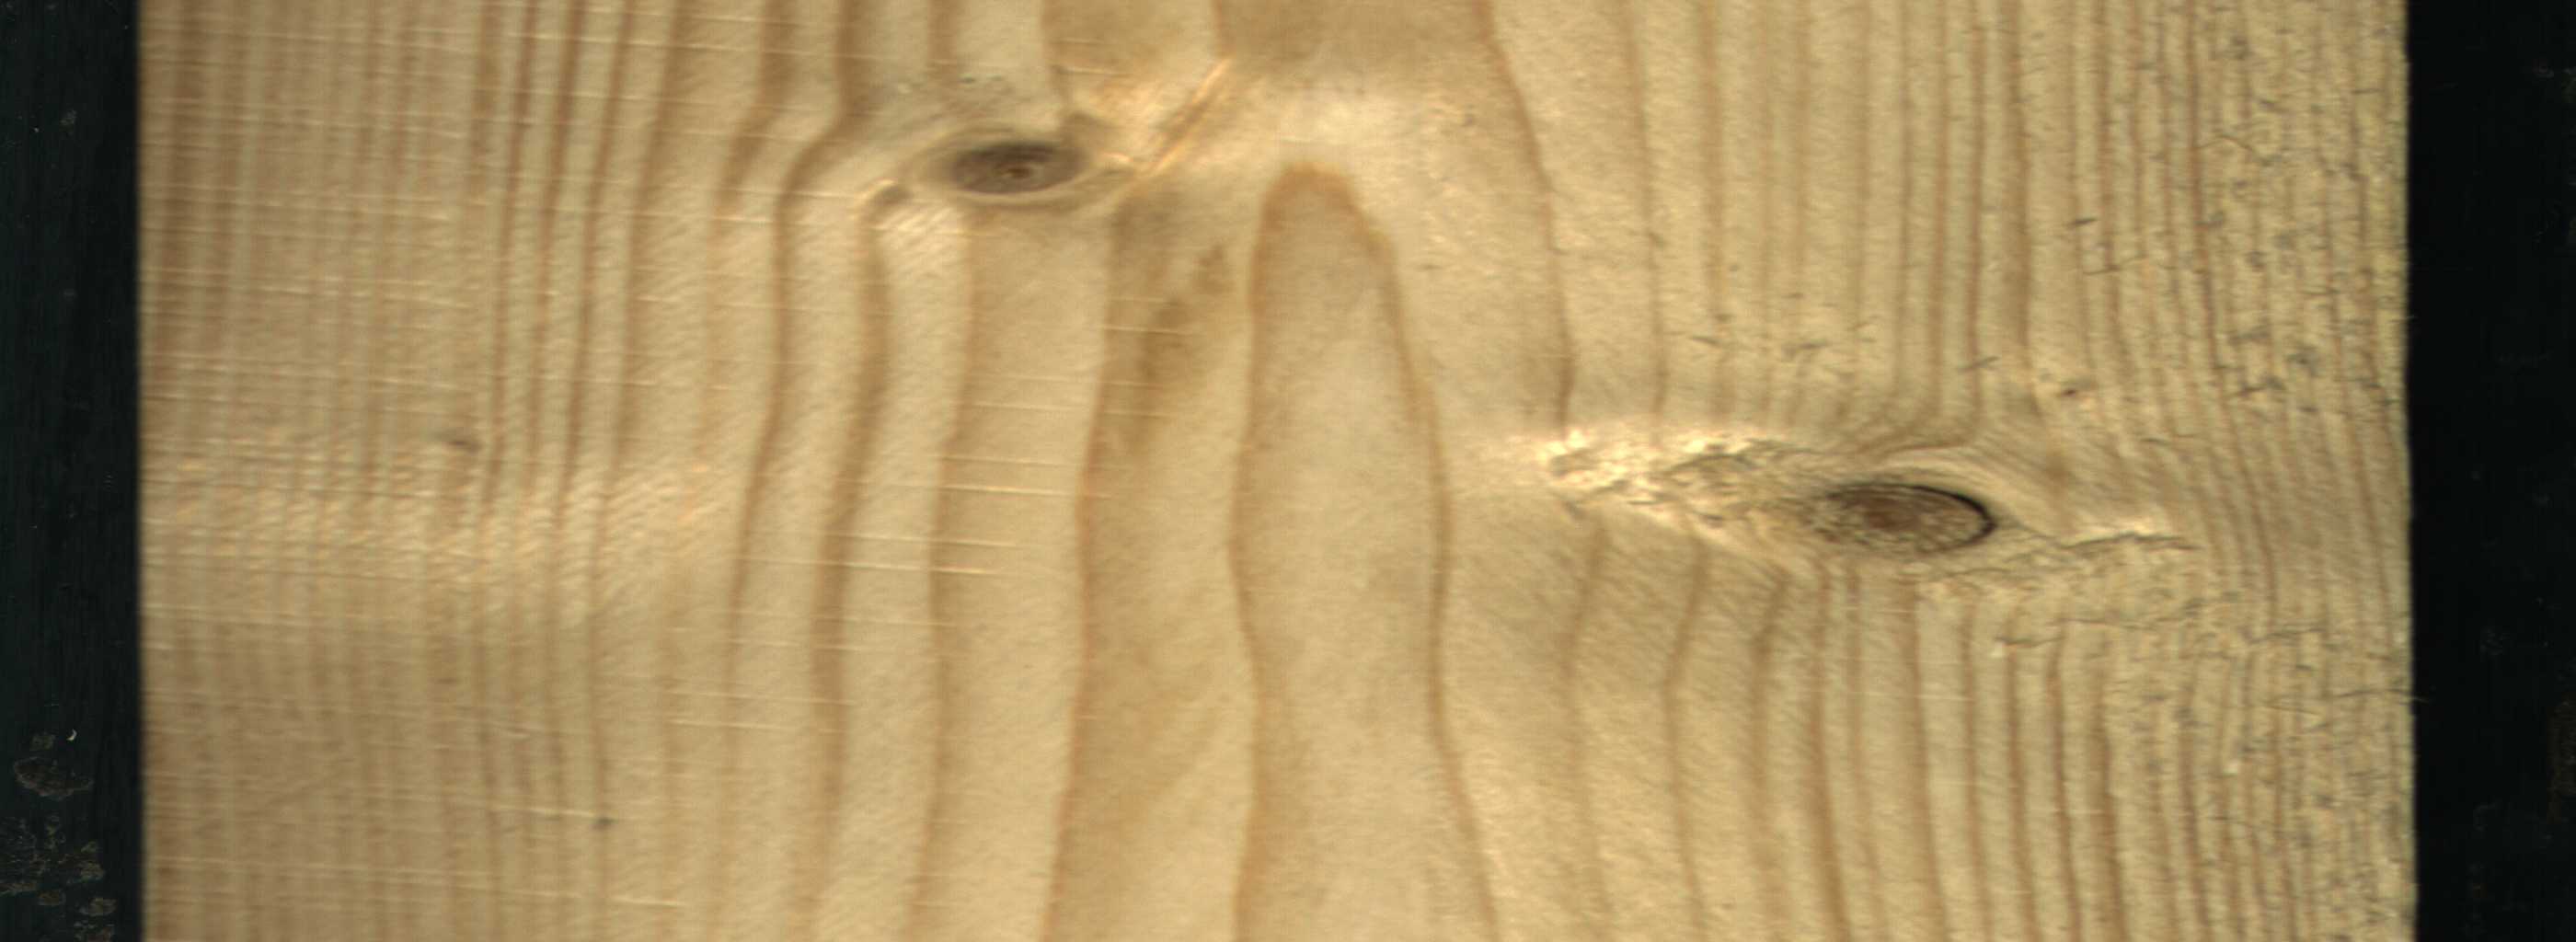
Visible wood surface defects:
Dead_Knot
Live_Knot